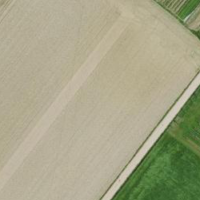
EUNIS habitat code: 25
Species observed at this site:
Dipsacus fullonum
Brassica napus